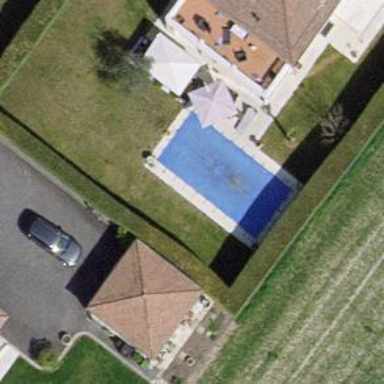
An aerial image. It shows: Swimming pool located in leisure land.